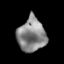
Tissue: prostate
Cell type: T cells
Senescence score: 0.7141
Nuclear area (px): 926
Mean DAPI intensity: 136.206